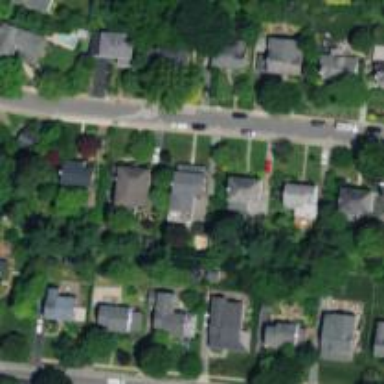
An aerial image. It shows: Neighborhood.